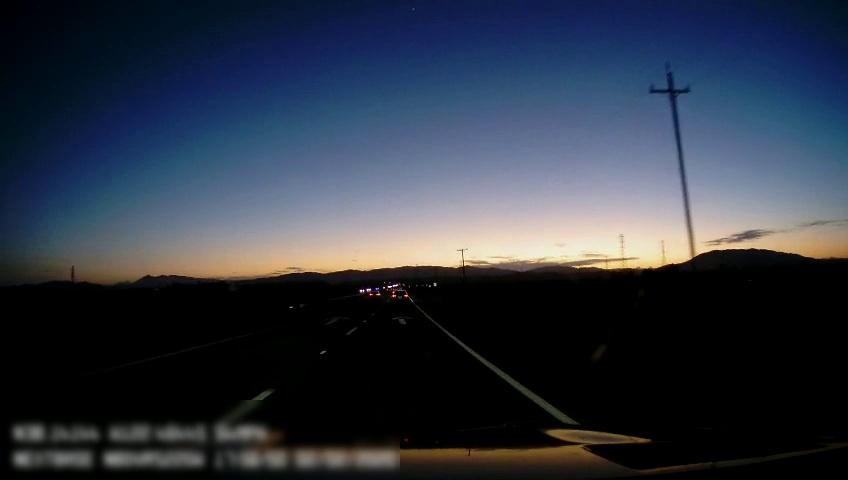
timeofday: Dusk/Dawn/Twilight
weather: Sunny
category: Drivable Space
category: Vehicles | SUV
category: Vehicles | Car
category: Lanes | Alternate Lane
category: Lanes | Current Lane
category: Lanes | Current Lane